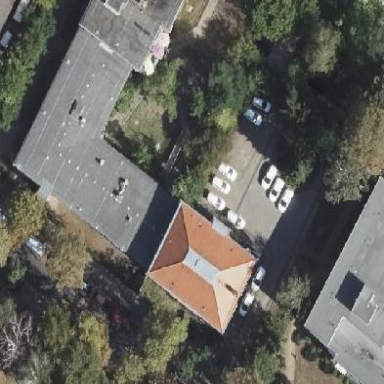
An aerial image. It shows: Residential building.